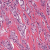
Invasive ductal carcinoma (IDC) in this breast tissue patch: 1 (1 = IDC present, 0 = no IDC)